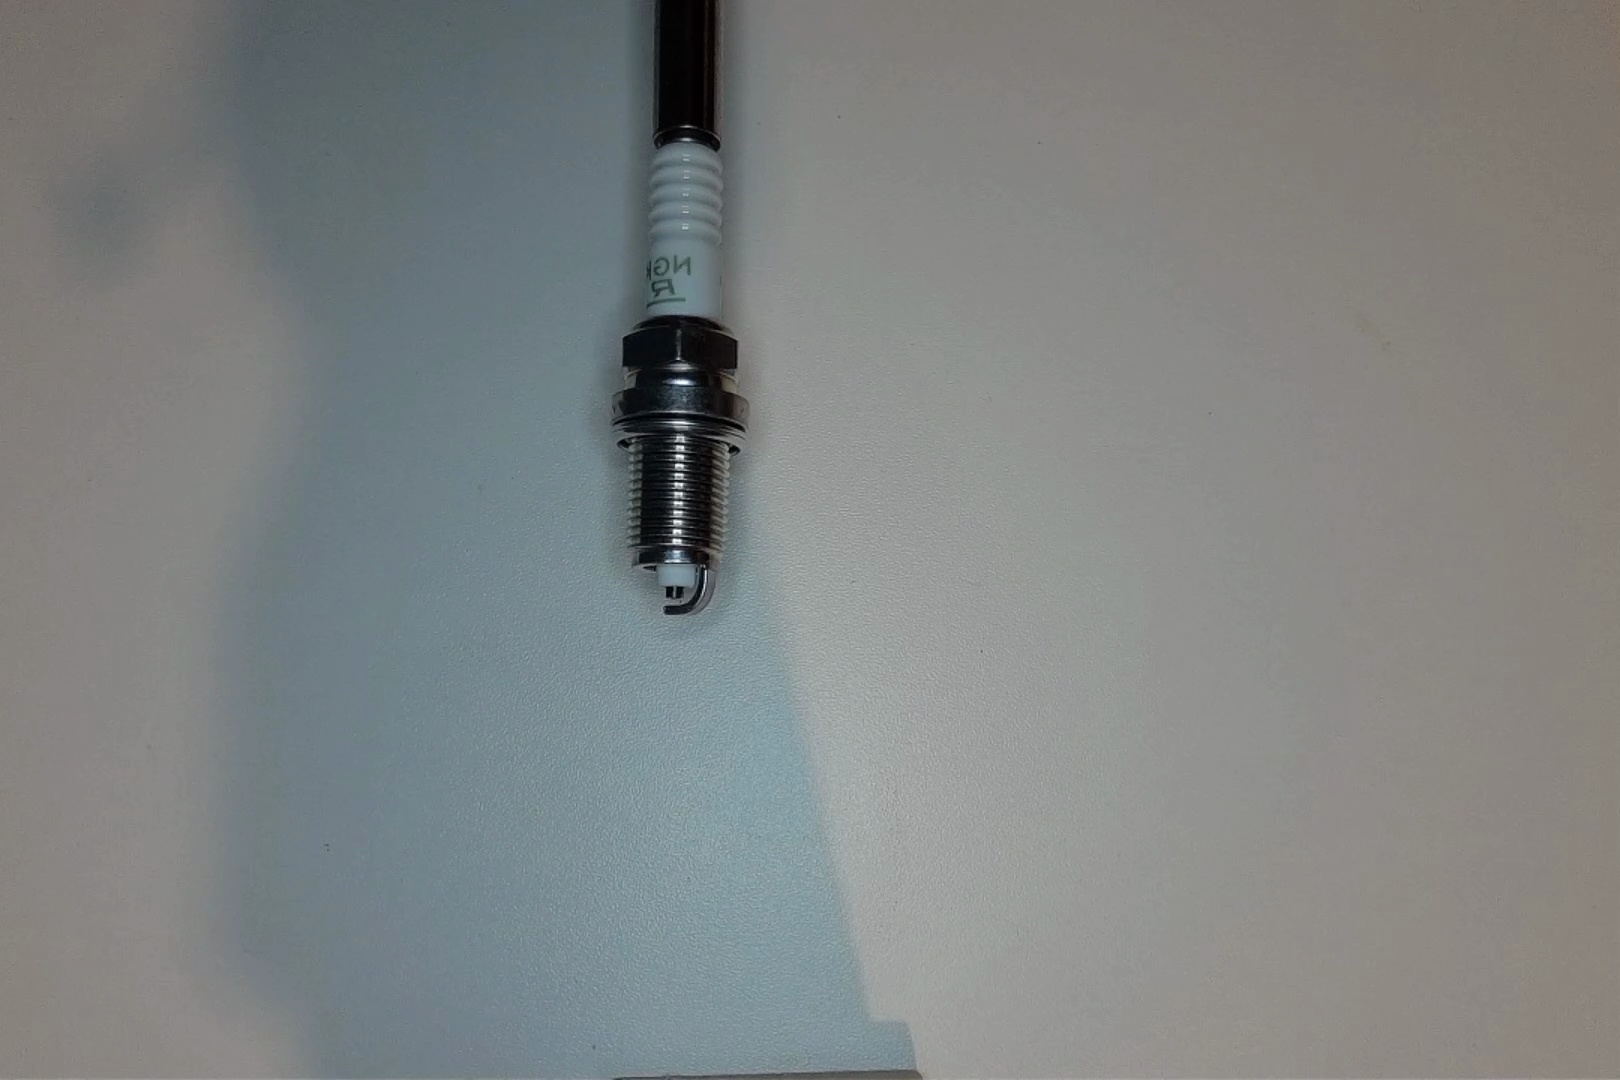
Label: normal